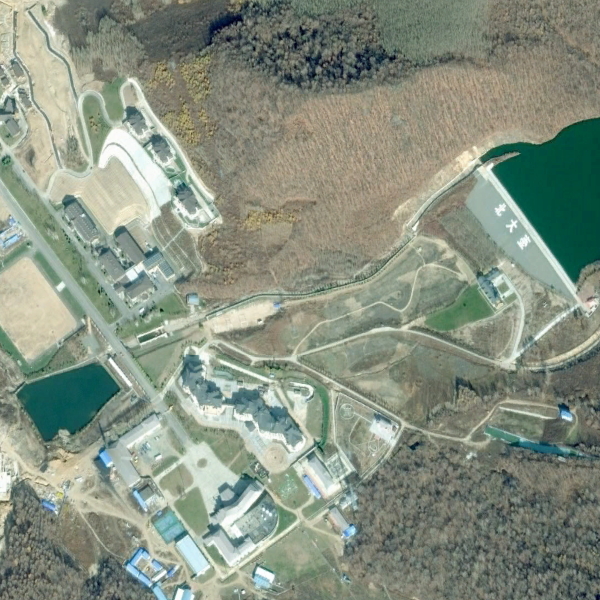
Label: Resort